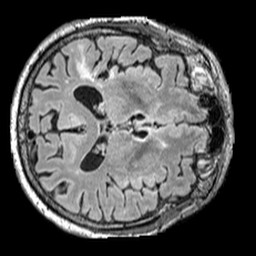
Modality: FLAIR
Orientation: axial
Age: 64
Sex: male
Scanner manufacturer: siemens
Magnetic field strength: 3 T
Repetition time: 5 s
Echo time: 0.387 s